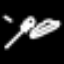
Label: fork